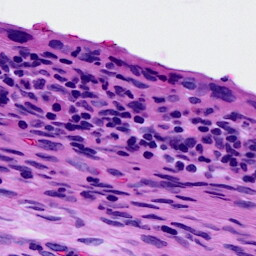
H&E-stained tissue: Cervix